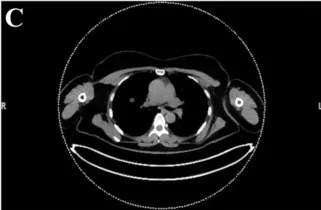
Axial CT.
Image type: radiology (ct)